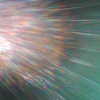
Label: sunburn